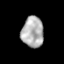
Tissue: prostate
Cell type: T cells
Senescence score: 0.3454
Nuclear area (px): 659
Mean DAPI intensity: 176.173